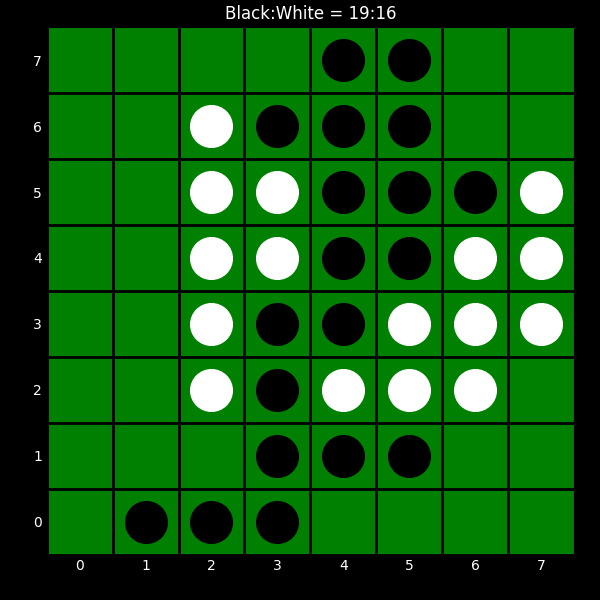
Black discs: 19
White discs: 16